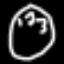
Label: clock